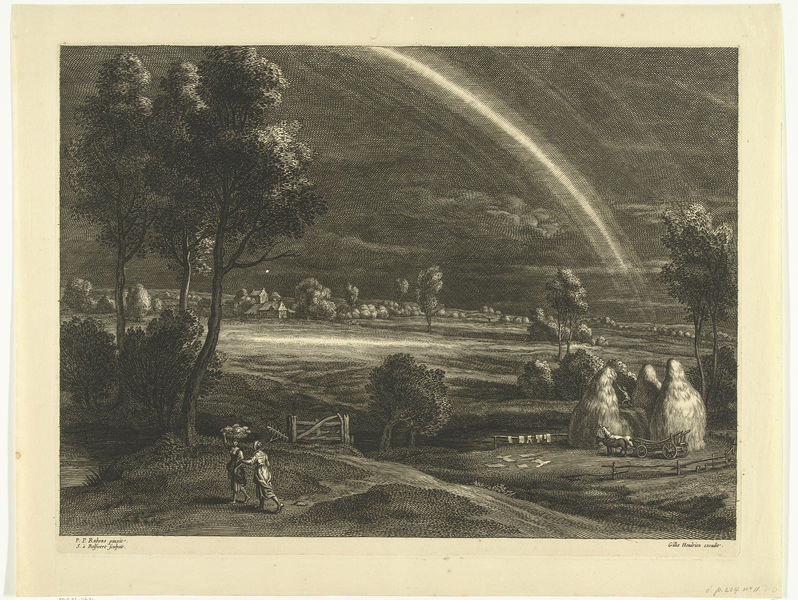
Titel: Landschap met regenboog
Künstler: Schelte Adamsz. Bolswert
Standort: Amsterdam
Institution: Rijksmuseum
Schlagwörter: baum, berg, dunkel, himmel, wolken, bäume, frauen, landschaft, menschen, frau, nacht, stroh, gebäude, haus, weg, wiese, wolke, zaun, tragen, signatur, häuser, busch, büsche, gehen, wege, bauern, pferd, pferde, papier, trocknen, bäuerin, heu, dorf, grafik, graphik, bauernhof, hof, wagen, bauer, tor, heuhaufen, druck, druckgrafik, siedlung, kulisse, gespann, landarbeit, dort, regenbogen, druckgraphiik, refenbogen